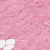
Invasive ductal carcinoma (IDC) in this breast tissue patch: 0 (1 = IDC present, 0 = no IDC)